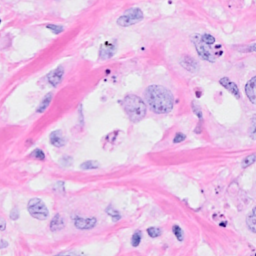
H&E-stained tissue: Breast